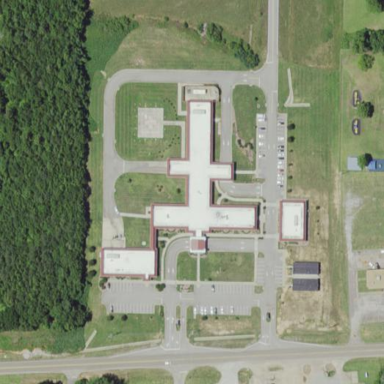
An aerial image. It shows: Hospital building.